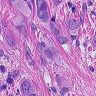
Metastatic tissue present: yes